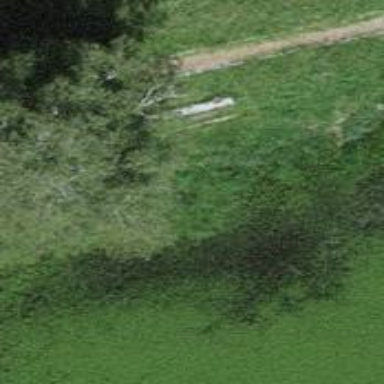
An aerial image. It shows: Bench.